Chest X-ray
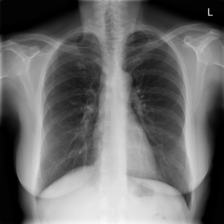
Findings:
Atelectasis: negative
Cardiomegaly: negative
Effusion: negative
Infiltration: negative
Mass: negative
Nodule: negative
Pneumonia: negative
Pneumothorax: negative
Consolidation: negative
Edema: negative
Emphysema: negative
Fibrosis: negative
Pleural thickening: negative
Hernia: negative